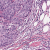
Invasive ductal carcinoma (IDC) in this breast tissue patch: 1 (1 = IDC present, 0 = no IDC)